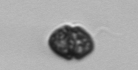
Label: Dinophyceae